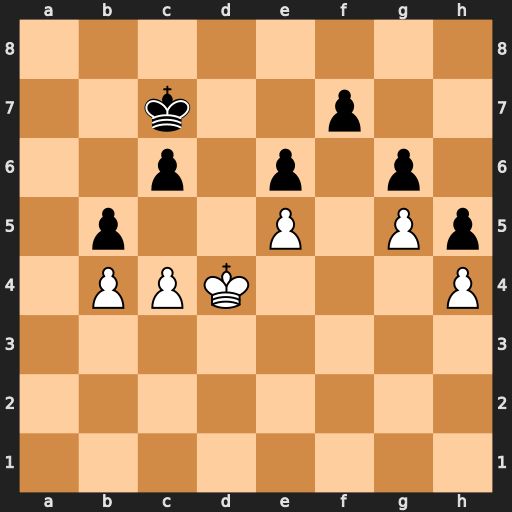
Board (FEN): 8/2k2p2/2p1p1p1/1p2P1Pp/1PPK3P/8/8/8
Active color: w
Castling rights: -
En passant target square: -
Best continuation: cxb5 Kb6 bxc6 Kxc6 Kc4